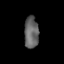
Tissue: lung
Cell type: Others
Senescence score: 0.6646
Nuclear area (px): 449
Mean DAPI intensity: 99.699